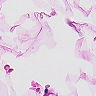
Metastatic tissue present: no